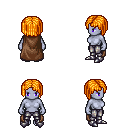
a pixel art fantasy rpg character, female body template, dark elf, purple skin, brown cape, metal pants, light blonde pageboy hairstyle, metal boots, four views (front, back, left, right), 2x2 character sprite sheet, small pixel art, hard edges, no anti-aliasing